【题型】证明题　【知识点】立体几何　【难度】easy
如图，$P-ABC$ 是底面边长为 $1$ 的正三棱锥，$D$、$E$、$F$ 分别为棱长 $PA$、$PB$、$PC$ 上的点，截面 $DEF \parallel$ 底面 $ABC$，且棱台 $DEFABC$ 与棱锥 $P-ABC$ 的棱长和相等.（棱长和是指多面体中所有棱的长度之和）

\vspace{0.5em}
\noindent (1)证明：$P-ABC$ 为正四面体；\\
(2)设棱台 $DEF-ABC$ 体积为 $V$，是否存在体积为 $V$ 且各棱长均相等的直平行六面体，使得它与棱台 $DEF-ABC$ 有相同的棱长和？若存在，请具体构造出这样的一个直平行六面体，并给出证明，若不存在，请说明理由.（直平行六面体指侧棱垂直于底面，底面是平行四边形的四棱柱）
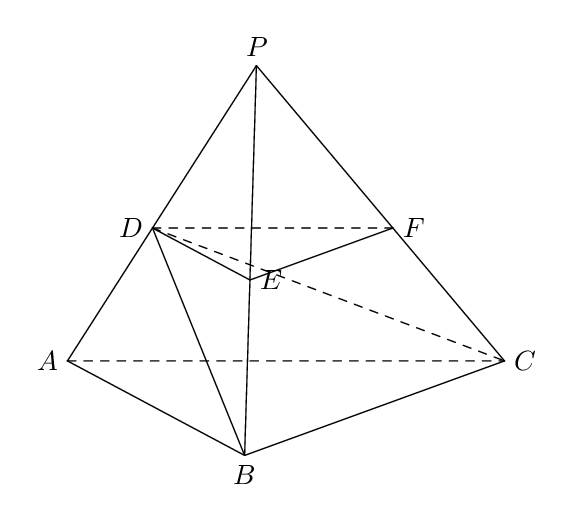
【解答】
\noindent \textbf{【答案】}(1)证明见解析\\
(2)存在，答案见解析，证明见解析

\vspace{0.5em}
\noindent \textbf{【分析】}(1)由棱台、棱锥的棱长和相等得$DE+EF+FD=PD+PE+PF$，再由面面平行有$DE=PD=PE$，结合正四面体的结构特征即可证结论；\\
（2）设直四棱柱的棱长均为$\dfrac{1}{2}$，底面相邻两边的夹角为$\alpha$，结合已知条件用$V$表示出$\alpha$即可确定直四棱柱.

\vspace{0.5em}
\noindent \textbf{【解析】}(1) 由棱台$DEF-ABC$与棱锥$P-ABC$的棱长和相等，
\[
DE+EF+FD+DA+EB+FC+AB+BC+CA = AB+BC+CA+PA+PB+PC,
\]
故 $DE+EF+FD = PD+PE+PF$.
又$\because$ 截面$DEF \parallel$底面$ABC$，则棱锥$P-DEF$为正三棱锥，即$DE=EF=FD$，$PD=PE=PF$，
$\therefore DE=PD$，即$DE=PD=PE$，
从而$\angle APB=60^\circ$，则$PA=PB=PC=AB=AC=BC$，
故$P-ABC$为正四面体.

\vspace{0.5em}
\noindent (2) 存在满足条件的直四棱柱.
棱台$DEF-ABC$的棱长和为定值$6$，体积为$V$.
设直四棱柱的棱长均为$\dfrac{1}{2}$，底面相邻两边的夹角为$\alpha$，则该四棱柱的棱长和为$6$，体积为
\[
\frac{1}{2} \times 2 \times \frac{1}{2} \times \frac{1}{2} \times \sin\alpha = \frac{1}{8}\sin\alpha = V.
\]
设$\triangle ABC$的中心为$O$，连接$PO$，则$PO \perp$平面$ABC$，即$PO$为三棱锥$P-ABC$的高，
$AO = \dfrac{2}{3}AM = \dfrac{\sqrt{3}}{3}$，$PO = \sqrt{PA^2-AO^2} = \dfrac{\sqrt{6}}{3}$，
$\therefore$ 正四面体$P-ABC$的体积是 $\dfrac{1}{3} \times \dfrac{\sqrt{6}}{3} \times \dfrac{1}{2} \times 1 \times 1 \times \dfrac{\sqrt{3}}{2} = \dfrac{\sqrt{2}}{12}$，
则 $0 < V < \dfrac{\sqrt{2}}{12}$，即 $0 < 8V < \dfrac{2\sqrt{2}}{3} < 1$，
从而 $\alpha = \arcsin(8V)$，
故构造棱长均为$\dfrac{1}{2}$，底面相邻两边的夹角为$\arcsin(8V)$的直四棱柱，即满足条件.

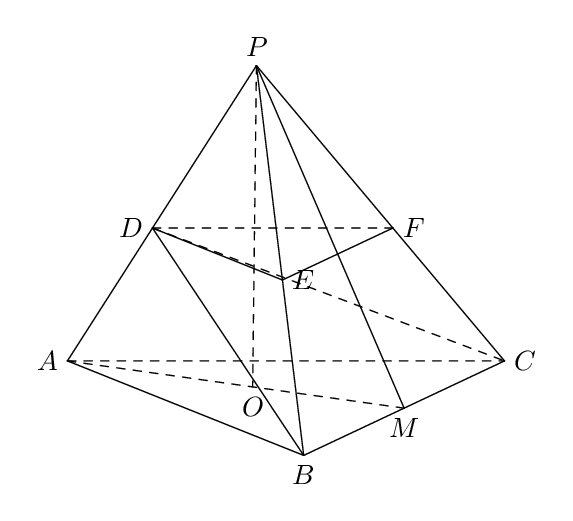